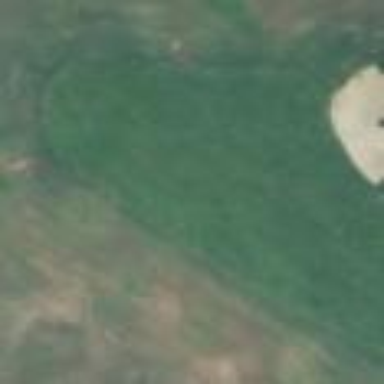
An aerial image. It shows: Golf rough area.